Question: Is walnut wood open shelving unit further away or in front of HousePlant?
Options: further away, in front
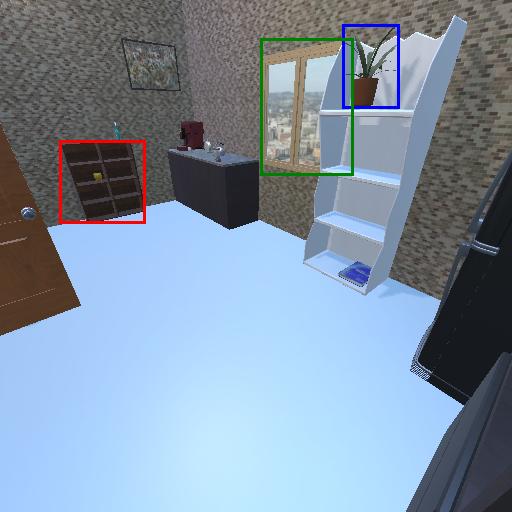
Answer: further away